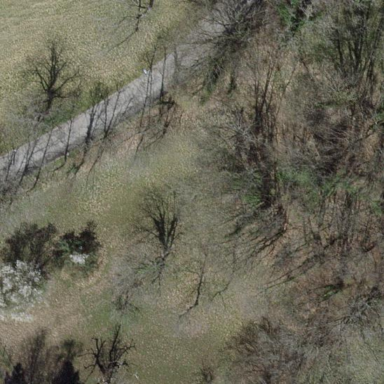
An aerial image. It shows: Serene woodland landscape.